Question: In my 'QtreeView'I use a 'QStandardItemModel' for displaying several items with individual properties. I want to avoid that the item will not be mixed. e.g. Bananas should be moveable to vegetables (same child level) but not below Asia (higher level), moving to Asia - Fruits is ok (same child level)
Sample

I've worked with '.itemChanged' but it appears to late. I need a signal it will be dropped and the item it will be dropped. I tried 'eventFilter'and get
'''
event.type() == QtCore.QEvent.DragMove:
'''
but how do I get the index of the item where the item will be dropped to decide it its in the same child level?
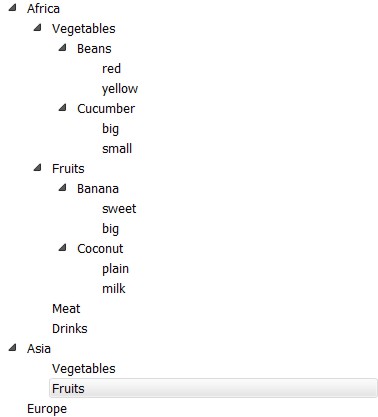
Answer: To solve this problem I have created a custom mimetype that sends the information of the index and the level of depth that it has, and it will only move those indexes that have the same level as the children of the destination.
'''
class TreeView(QTreeView):
customMimeType = "application/x-customqstandarditemmodeldatalist"
def __init__(self, *args, **kwargs):
QTreeView.__init__(self, *args, **kwargs)
self.setSelectionMode(QAbstractItemView.SingleSelection)
self.setDragEnabled(True)
self.viewport().setAcceptDrops(True)
self.setDropIndicatorShown(True)
self.setDragDropMode(QTreeView.InternalMove)
def itemsToPixmap(self, indexes):
rect = self.viewport().visibleRegion().boundingRect()
pixmap = QPixmap(rect.size())
pixmap.fill(Qt.transparent)
painter = QPainter(pixmap)
for index in indexes:
painter.drawPixmap(self.visualRect(index), self.viewport().grab(self.visualRect(index)))
return pixmap
def mimeTypes(self):
mimetypes = QTreeView.mimeTypes(self)
mimetypes.append(TreeView.customMimeType)
return mimetypes
def startDrag(self, supportedActions):
drag = QDrag(self)
mimedata = self.model().mimeData(self.selectedIndexes())
encoded = QByteArray()
stream = QDataStream(encoded, QIODevice.WriteOnly)
self.encodeData(self.selectedIndexes(), stream)
mimedata.setData(TreeView.customMimeType, encoded)
drag.setMimeData(mimedata)
px = self.itemsToPixmap(self.selectedIndexes())
drag.setPixmap(px)
drag.setHotSpot(self.viewport().mapFromGlobal(QCursor.pos()) - QPoint(self.horizontalOffset(),
self.verticalOffset()))
drag.exec_(supportedActions)
def encodeData(self, items, stream):
stream.writeInt32(len(items))
for item in items:
p = item
rows = []
while p.isValid():
rows.append(p.row())
p = p.parent()
stream.writeInt32(len(rows))
for row in reversed(rows):
stream.writeInt32(row)
def dropEvent(self, event):
if event.source() == self:
if event.mimeData().hasFormat(TreeView.customMimeType):
encoded = event.mimeData().data(TreeView.customMimeType)
items = self.decodeData(encoded, event.source())
ix = self.indexAt(event.pos())
current = self.model().itemFromIndex(ix)
p = current
level = 1
while p:
p = p.parent()
level += 1
for item, ilevel in items:
if level == ilevel:
item.parent().takeRow(item.row())
current.appendRow(item)
self.clearSelection()
event.acceptProposedAction()
else:
event.ignore()
def decodeData(self, encoded, tree):
items = []
rows = []
stream = QDataStream(encoded, QIODevice.ReadOnly)
while not stream.atEnd():
nItems = stream.readInt32()
for i in range(nItems):
path = stream.readInt32()
row = []
for j in range(path):
row.append(stream.readInt32())
rows.append(row)
for row in rows:
it = self.model().item(row[0])
for r in row[1:]:
it = it.child(r)
items.append((it, len(row)))
return items
'''
<URL>